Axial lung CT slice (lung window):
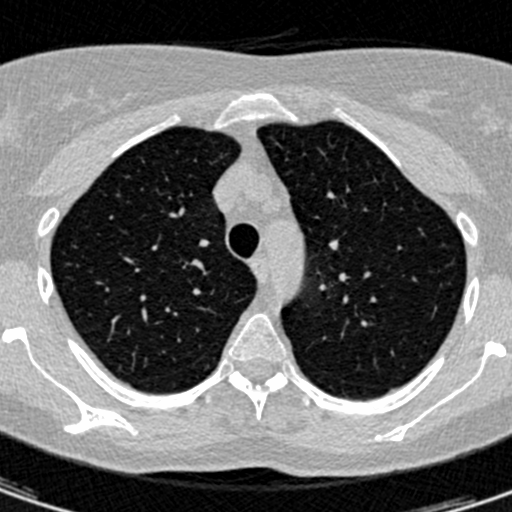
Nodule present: no